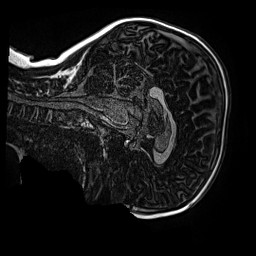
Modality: MP2RAGE
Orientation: sagittal
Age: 10
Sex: male
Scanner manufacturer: siemens
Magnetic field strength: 3 T
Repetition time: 4 s
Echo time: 0.00299 s